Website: apple
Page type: billing-address
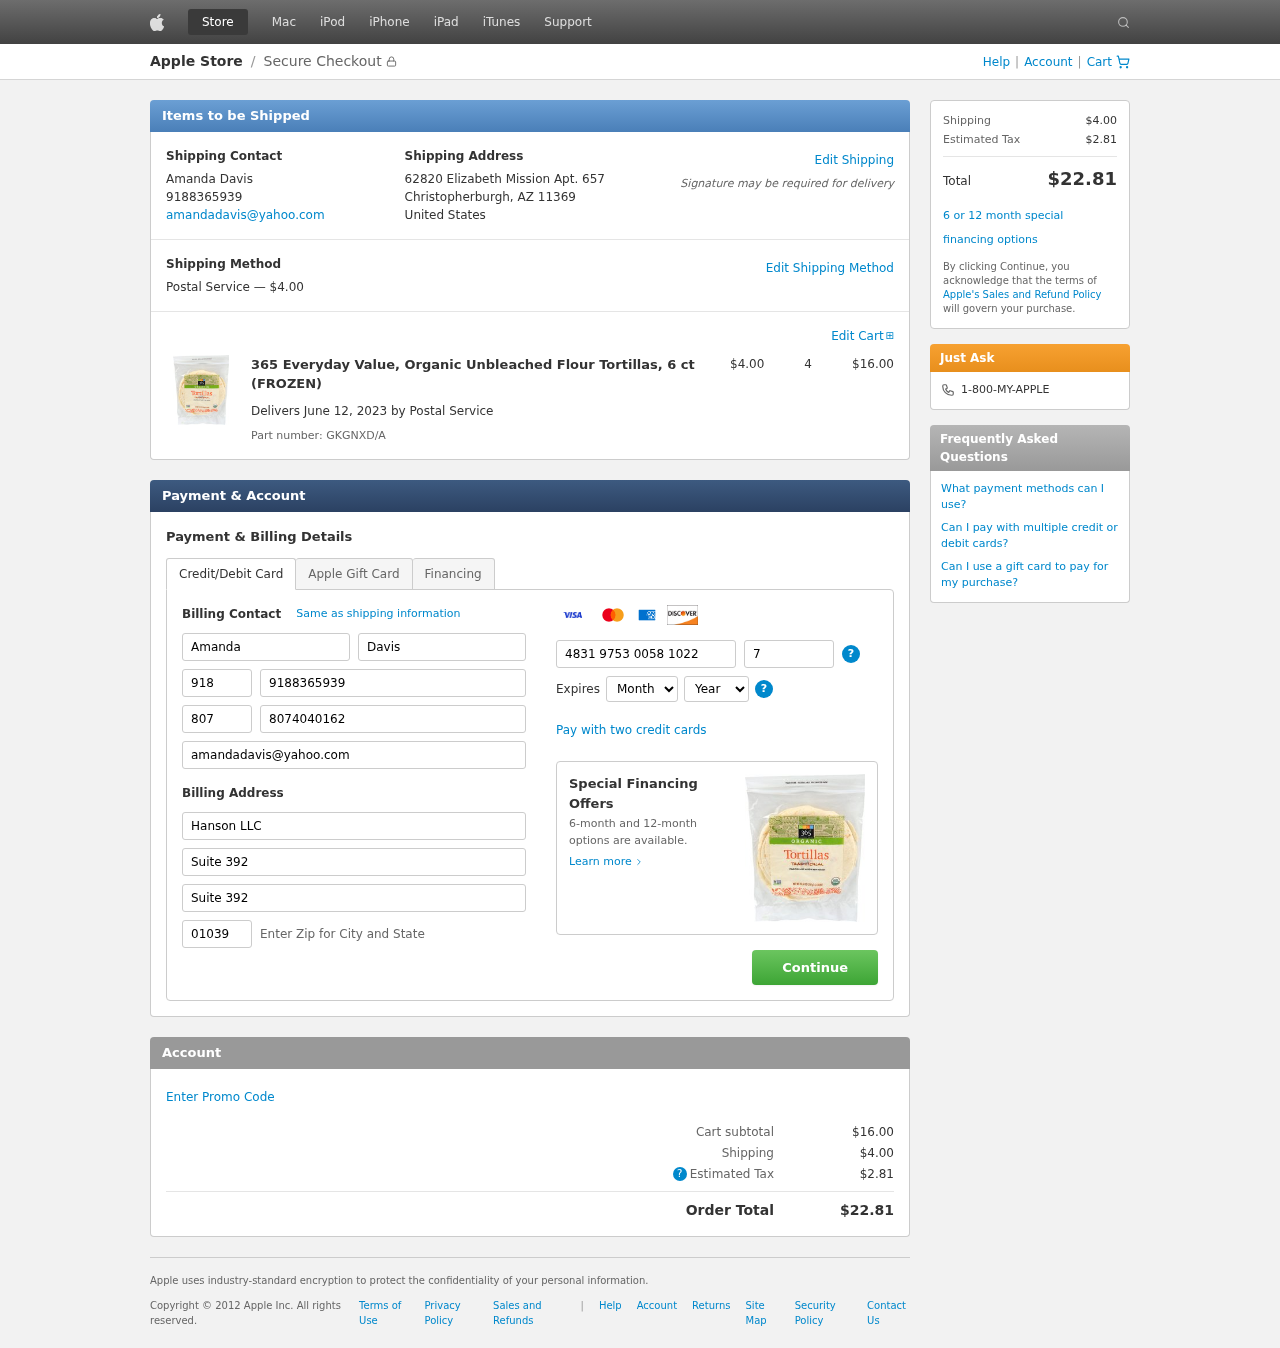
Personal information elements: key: PII_CARD_CVV
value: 733
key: PII_CARD_EXPIRY_MONTH
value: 04
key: PII_CARD_EXPIRY_YEAR
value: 29
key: PII_CARD_NUMBER
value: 4831 9753 0058 1022
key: PII_CITY_STATE_ZIP
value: Christopherburgh, AZ 11369
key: PII_COMPANY
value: Hanson LLC
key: PII_COUNTRY
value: United States
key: PII_EMAIL
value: amandadavis@yahoo.com
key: PII_FIRSTNAME
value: Amanda
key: PII_FULLNAME
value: Amanda Davis
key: PII_LASTNAME
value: Davis
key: PII_PHONE
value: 9188365939
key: PII_PHONE_ALT
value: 8074040162
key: PII_PHONE_ALT_AREA
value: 807
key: PII_PHONE_AREA
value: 918
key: PII_POSTCODE2
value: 01039
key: PII_STREET
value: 62820 Elizabeth Mission Apt. 657
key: PII_STREET2
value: Suite 392
Product elements: key: PRODUCT1_NAME
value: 365 Everyday Value, Organic Unbleached Flour Tortillas, 6 ct (FROZEN)
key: PRODUCT1_PRICE
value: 4
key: PRODUCT1_QUANTITY
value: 4
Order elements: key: ORDER_SHIPPING_COST
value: $4.00
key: ORDER_SUBTOTAL
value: $16.00
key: ORDER_DELIVERY_DATE
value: June 12, 2023
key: ORDER_PART_NUMBER
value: GKGNXD/A
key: ORDER_TAX
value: $2.81
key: ORDER_TOTAL
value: $22.81